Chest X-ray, PA view. Patient: 54 years old, sex F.
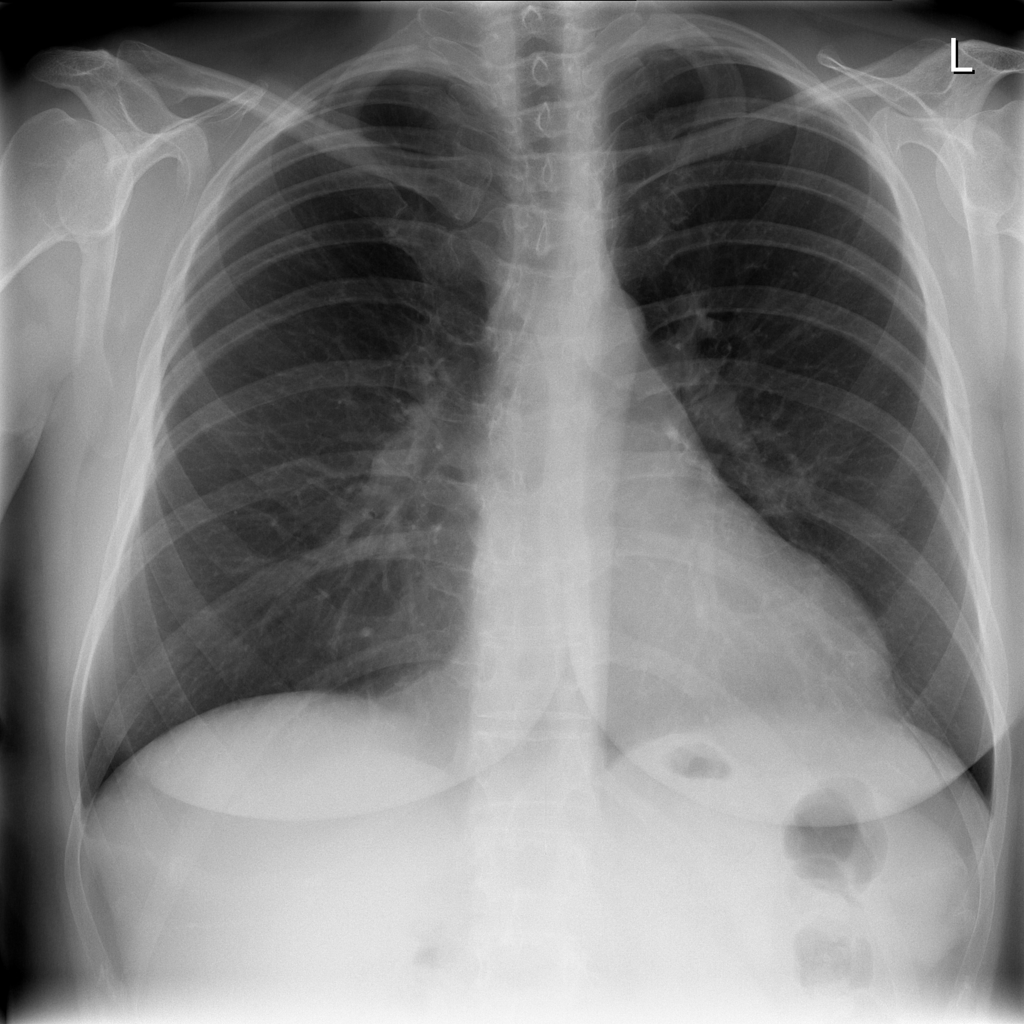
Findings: No Finding